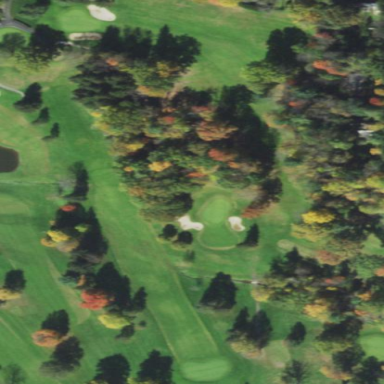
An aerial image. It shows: Grassy area designated as golf fairway.